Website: apple
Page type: account-selection
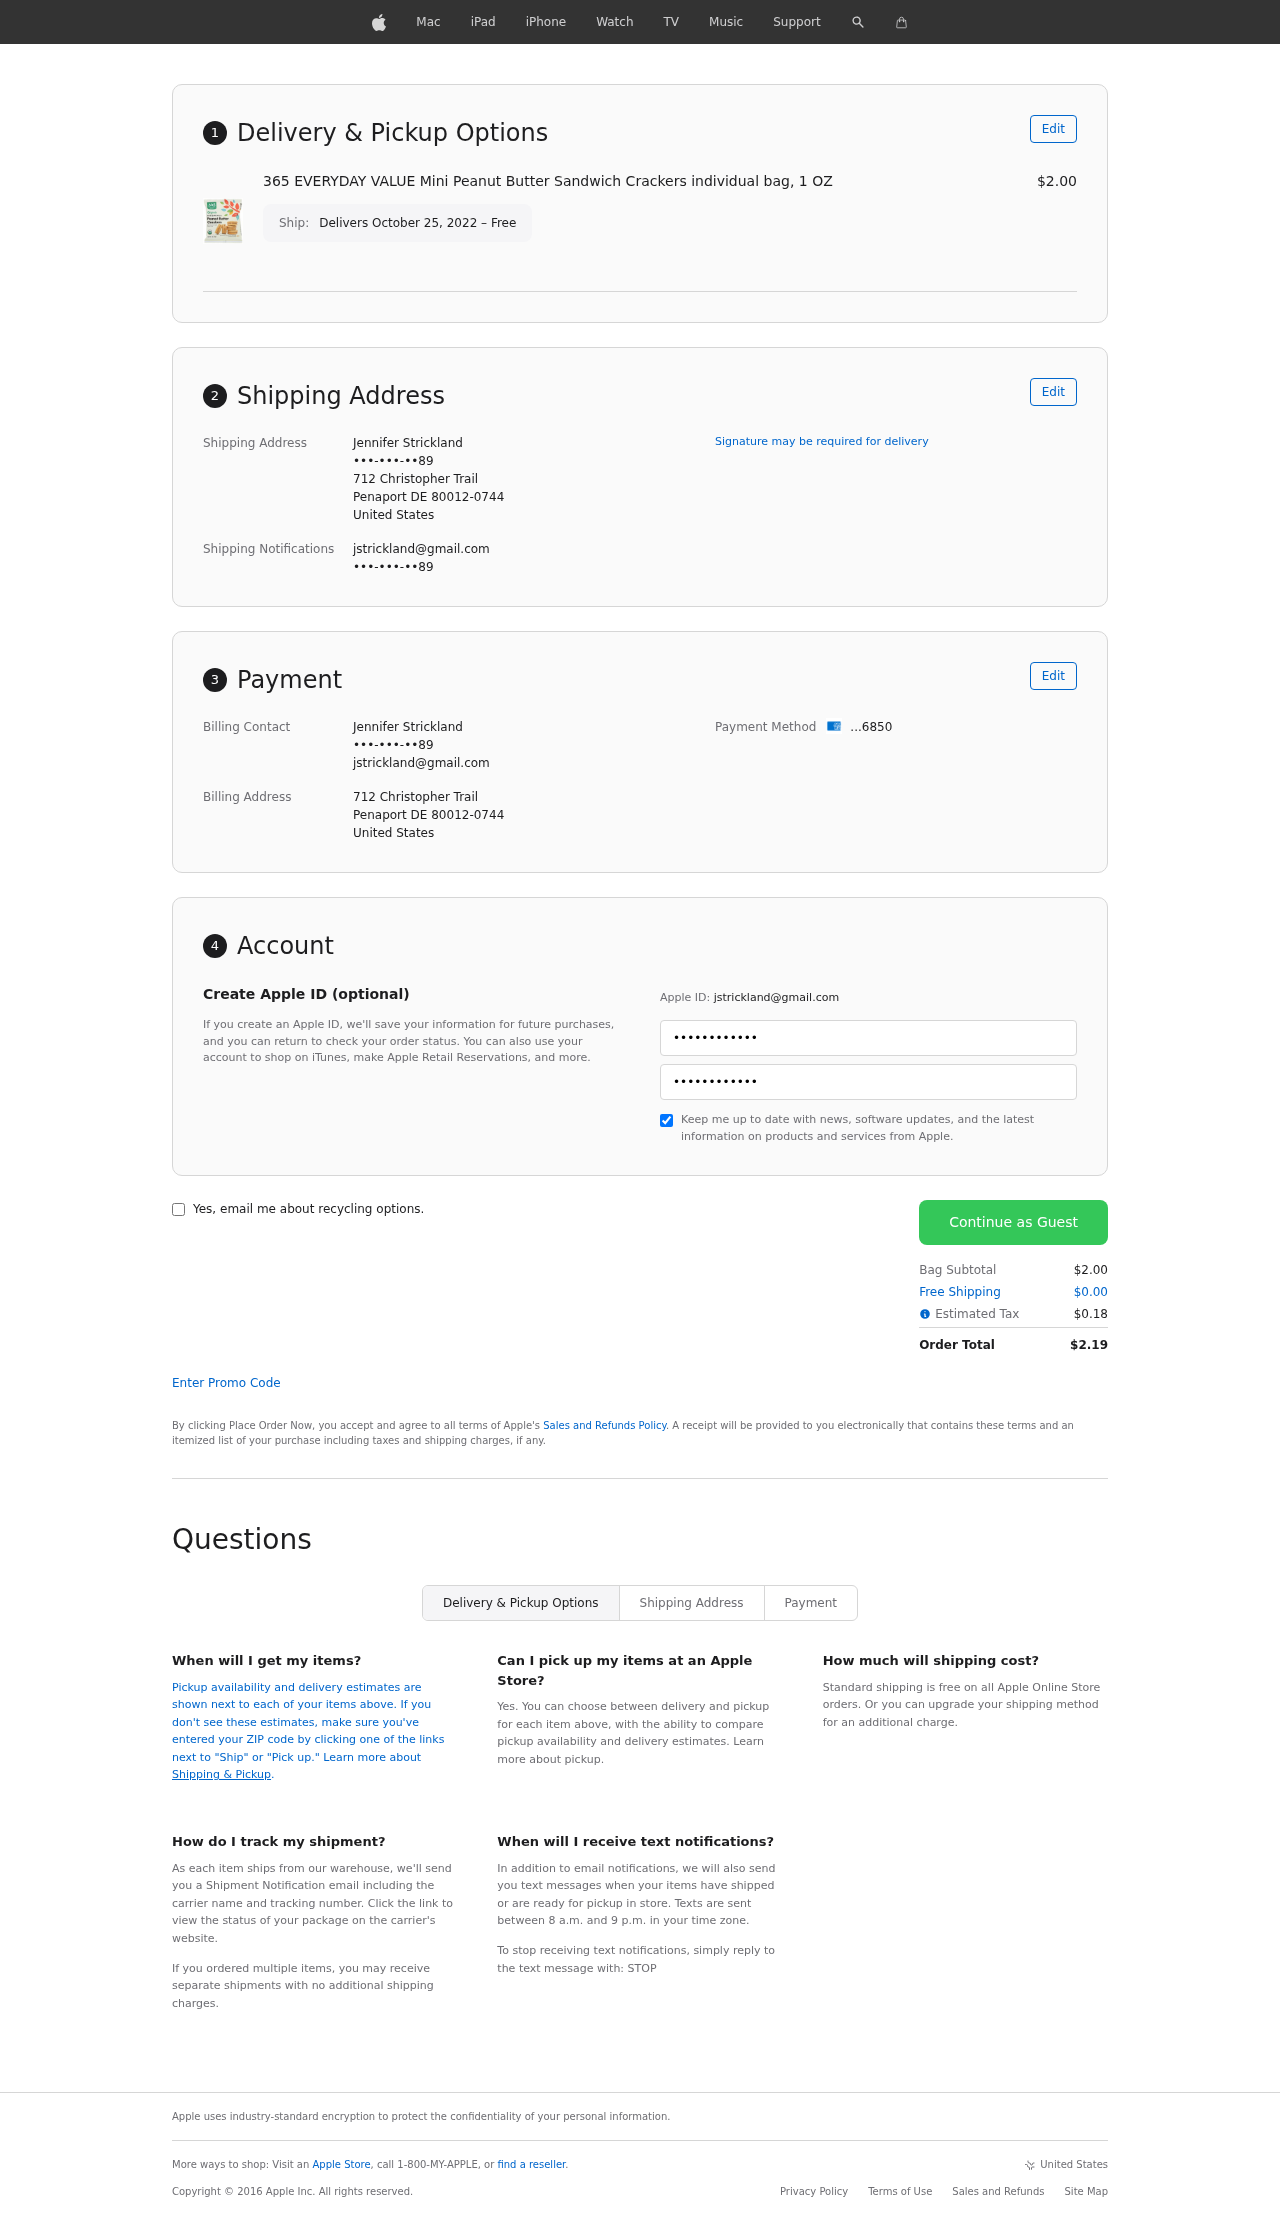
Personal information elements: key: PII_CARD_LAST4
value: ...6850
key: PII_CITY
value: Penaport
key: PII_COUNTRY
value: United States
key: PII_EMAIL
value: jstrickland@gmail.com
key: PII_FULLNAME
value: Jennifer Strickland
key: PII_PHONE
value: •••-•••-••89
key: PII_POSTCODE_FULL
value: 80012-0744
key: PII_POSTCODE_FULL
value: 80012
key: PII_STATE_ABBR
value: DE
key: PII_STREET
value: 712 Christopher Trail
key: PII_PHONE2
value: •••-•••-••89
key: PII_FIRSTNAME
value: Jennifer
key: PII_LASTNAME
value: Strickland
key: PII_FULLNAME2
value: Jennifer Strickland
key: PII_FULLNAME3
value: Jennifer Strickland
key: PII_FIRSTNAME2
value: Jennifer
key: PII_FIRSTNAME3
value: Jennifer
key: PII_LASTNAME2
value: Strickland
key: PII_LASTNAME3
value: Strickland
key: PII_FIRSTNAME_DERIVED
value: Jennifer
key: PII_LASTNAME_DERIVED
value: Strickland
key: PII_FULLNAME_DERIVED
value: Jennifer Strickland
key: PII_NAME_FULL_DERIVED
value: Jennifer Strickland
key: PII_PHONE3
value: •••-•••-••89
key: PII_EMAIL2
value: jstrickland@gmail.com
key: PII_EMAIL3
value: jstrickland@gmail.com
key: PII_POSTCODE
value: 80012
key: PII_POSTCODE_EXT
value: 0744
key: PII_POSTCODE_NUMERIC
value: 80012
Product elements: key: PRODUCT1_NAME
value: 365 EVERYDAY VALUE Mini Peanut Butter Sandwich Crackers individual bag, 1 OZ
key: PRODUCT1_PRICE
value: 2
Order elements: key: ORDER_DELIVERY_DATE
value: Delivers October 25, 2022 – Free
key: ORDER_SUBTOTAL
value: $2.00
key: ORDER_SHIPPING_COST
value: $0.00
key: ORDER_TAX
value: $0.18
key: ORDER_TOTAL
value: $2.19